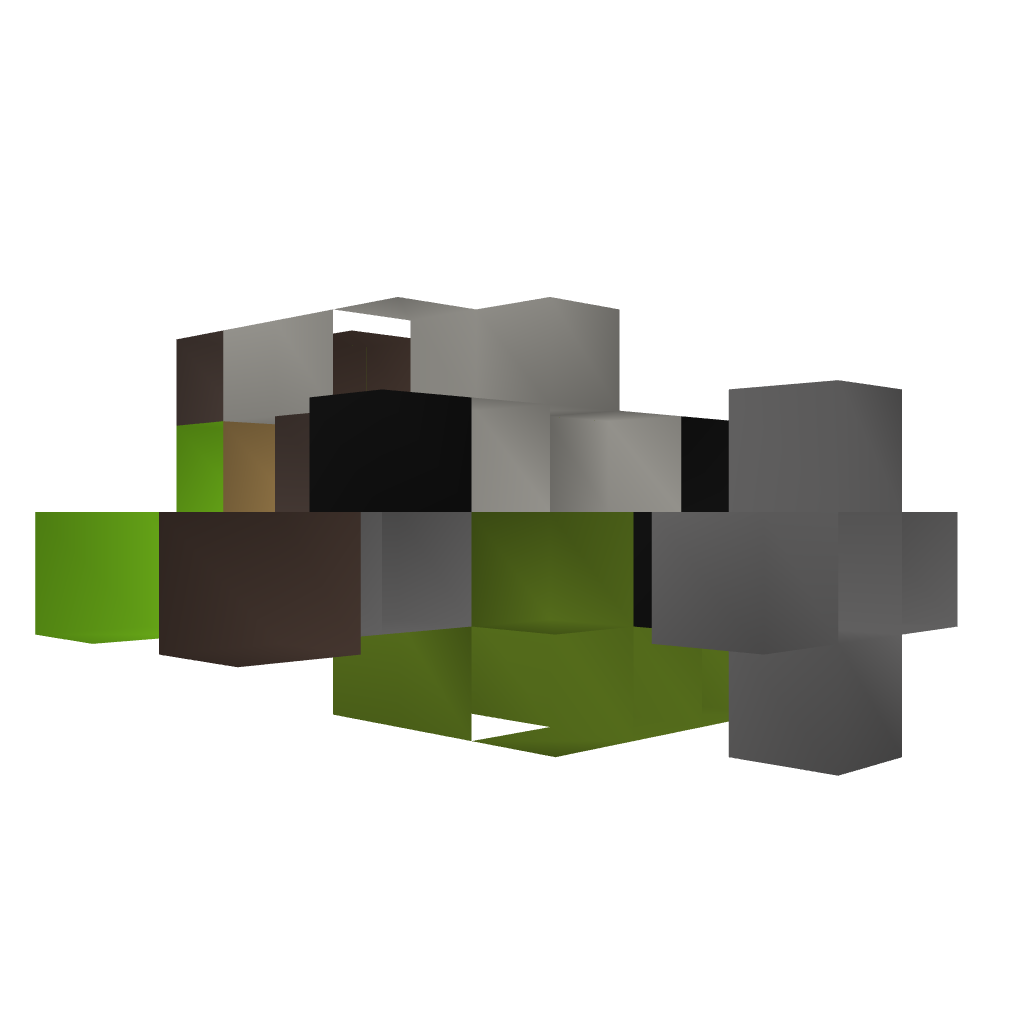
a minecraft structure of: Fighter Kn-161 A